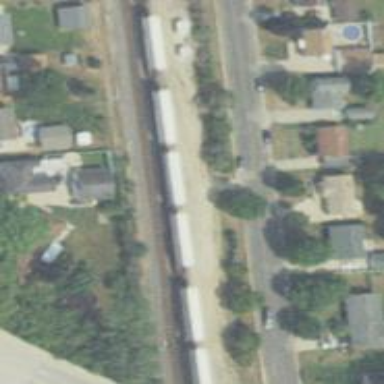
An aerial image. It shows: Railway crossover.